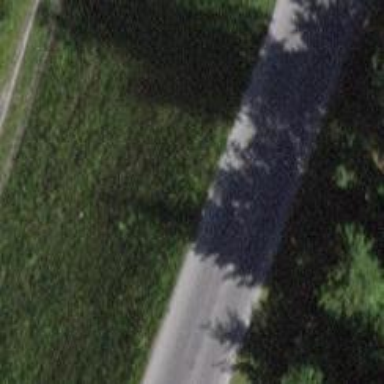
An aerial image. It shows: Grassy track road with grade 4 track type.